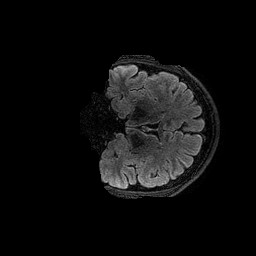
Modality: FLAIR
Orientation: coronal
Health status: ill
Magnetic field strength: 3 T